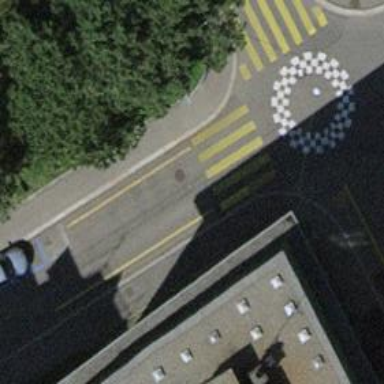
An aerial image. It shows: Zebra crossing with visible markings on footway.